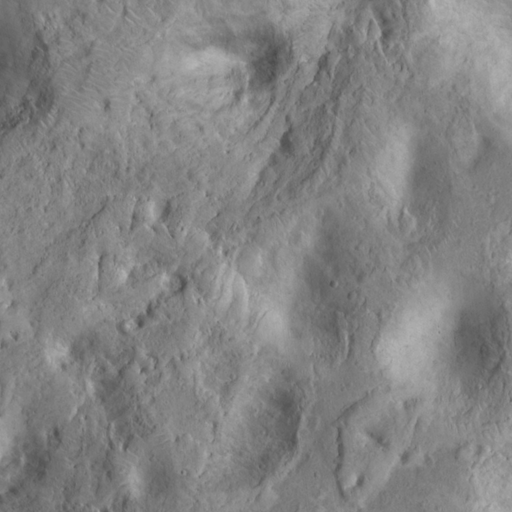
Objects detected: cone, cone, cone, cone, cone, cone, cone, cone, cone